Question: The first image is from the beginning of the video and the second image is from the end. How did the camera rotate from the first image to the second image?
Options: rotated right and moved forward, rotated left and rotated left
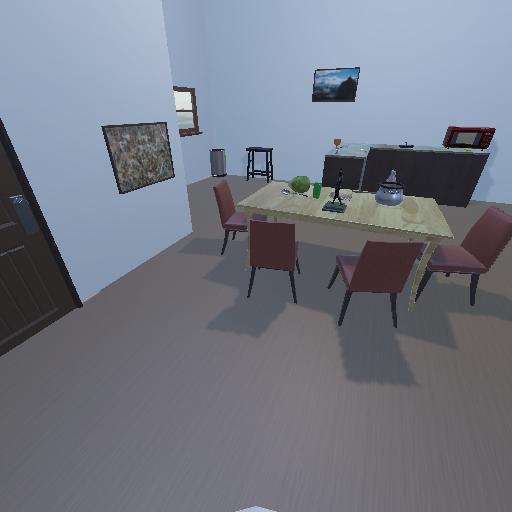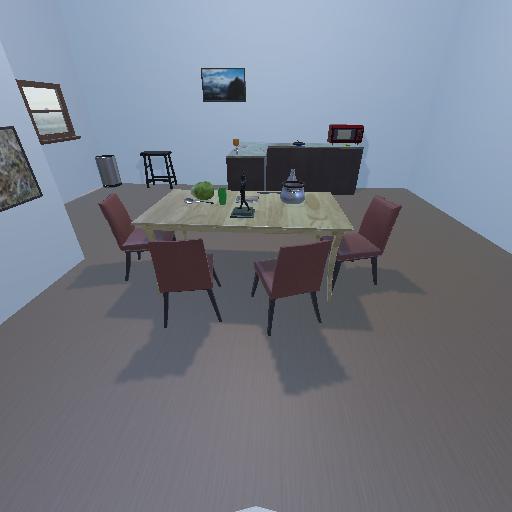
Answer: rotated right and moved forward